A spectrogram of one vibration snapshot from a rotating-machine test bench is shown (time on one axis, frequency on the other). Classify the rotor condition as one of: normal, misalignment, unbalance, looseness.
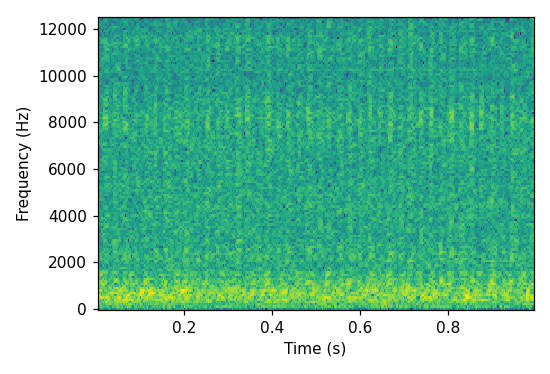
Answer: misalignment